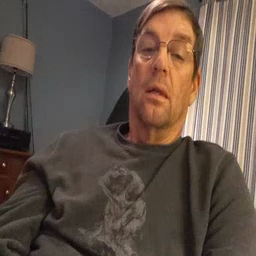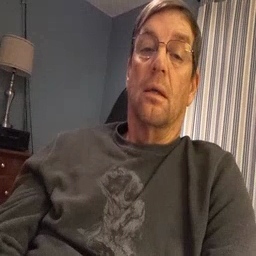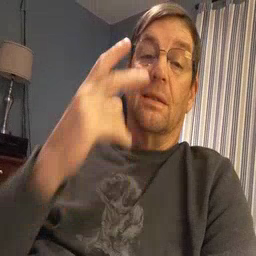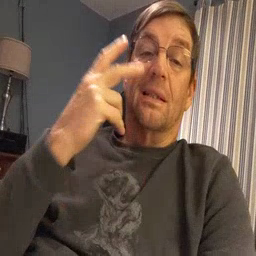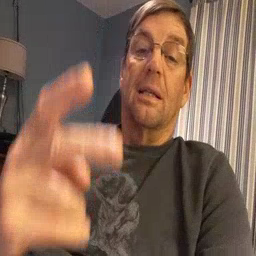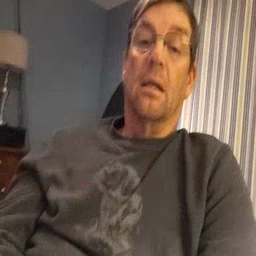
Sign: see